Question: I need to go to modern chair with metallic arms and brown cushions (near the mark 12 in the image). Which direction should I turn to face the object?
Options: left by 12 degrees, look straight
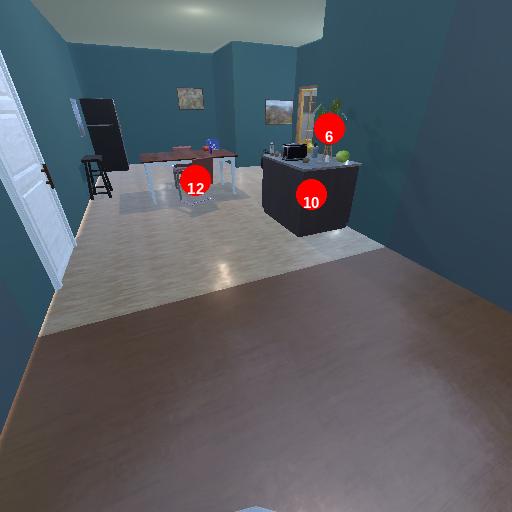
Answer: left by 12 degrees